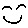
Label: smiley face